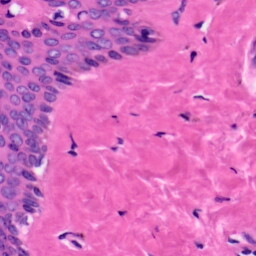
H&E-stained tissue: Skin